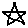
Label: star